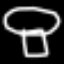
Label: mushroom